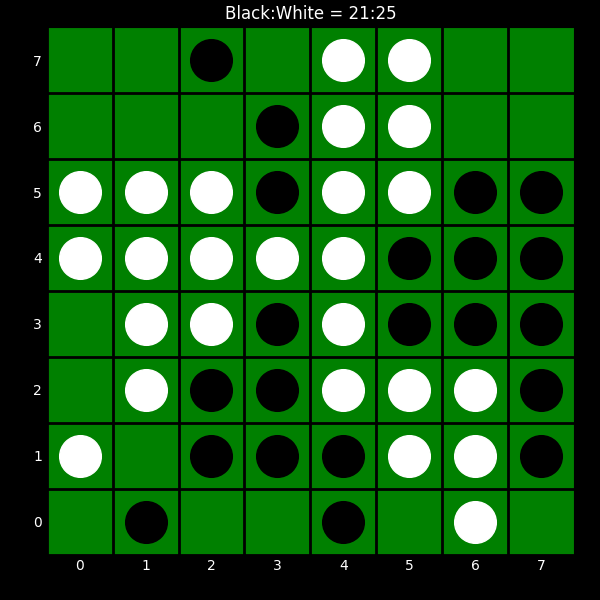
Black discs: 21
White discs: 25